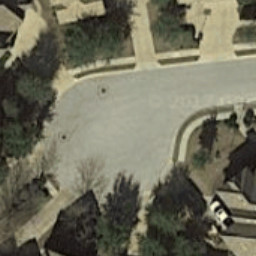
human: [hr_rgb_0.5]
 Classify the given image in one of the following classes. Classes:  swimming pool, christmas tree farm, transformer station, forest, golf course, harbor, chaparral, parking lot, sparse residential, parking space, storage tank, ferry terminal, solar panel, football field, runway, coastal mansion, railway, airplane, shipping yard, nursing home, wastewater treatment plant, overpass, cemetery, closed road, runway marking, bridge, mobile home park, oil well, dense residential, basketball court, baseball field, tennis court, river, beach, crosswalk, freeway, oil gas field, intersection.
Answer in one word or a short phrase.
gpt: closed road